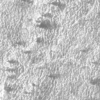
Label: not_dusty